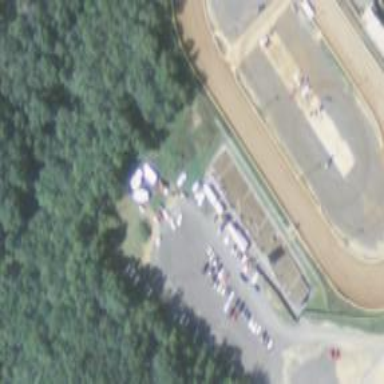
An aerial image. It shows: Dirt raceway for motor sports.